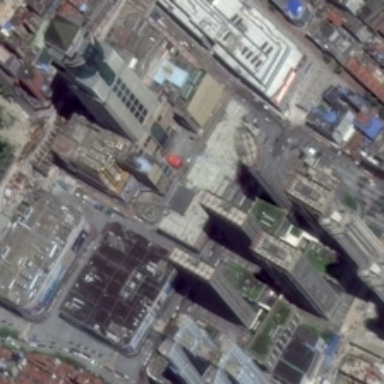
A large number of tall buildings have been built in this area .